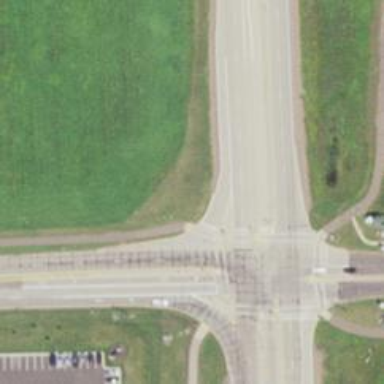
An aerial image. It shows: Trunk link highway.